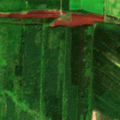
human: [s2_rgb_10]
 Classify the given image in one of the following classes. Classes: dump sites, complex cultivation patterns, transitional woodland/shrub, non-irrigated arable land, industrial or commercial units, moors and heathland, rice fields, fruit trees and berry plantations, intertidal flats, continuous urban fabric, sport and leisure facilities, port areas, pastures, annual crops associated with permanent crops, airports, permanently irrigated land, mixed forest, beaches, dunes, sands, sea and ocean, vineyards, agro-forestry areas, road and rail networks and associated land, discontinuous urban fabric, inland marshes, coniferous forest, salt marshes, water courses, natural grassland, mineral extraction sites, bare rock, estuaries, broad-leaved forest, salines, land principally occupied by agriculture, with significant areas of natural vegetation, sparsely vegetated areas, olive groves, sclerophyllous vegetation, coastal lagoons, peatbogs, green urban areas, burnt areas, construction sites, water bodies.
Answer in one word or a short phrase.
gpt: pastures, mixed forest, peatbogs